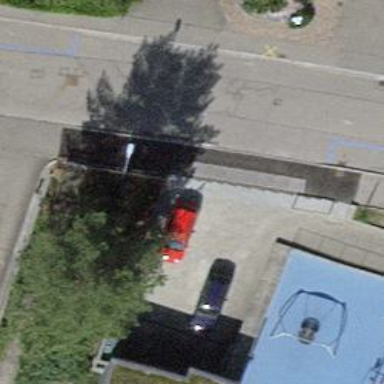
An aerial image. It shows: Car-sharing service available at this location.